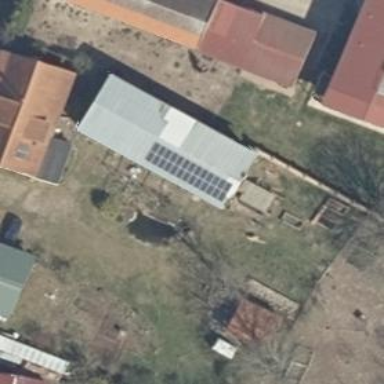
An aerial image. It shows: Solar photovoltaic panel generating electricity through small installation.